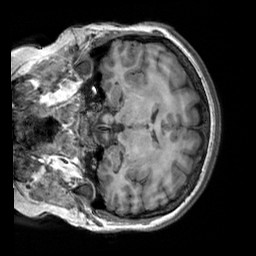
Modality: T1w
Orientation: coronal
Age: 22
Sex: female
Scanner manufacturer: siemens
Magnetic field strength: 3 T
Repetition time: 2.3 s
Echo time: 0.00303 s